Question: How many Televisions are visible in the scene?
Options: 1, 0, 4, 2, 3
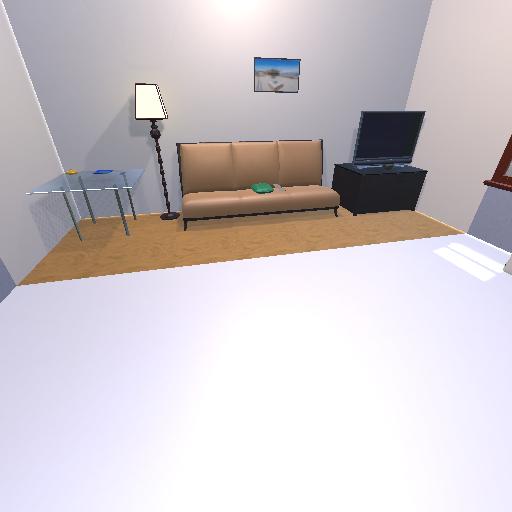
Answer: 1